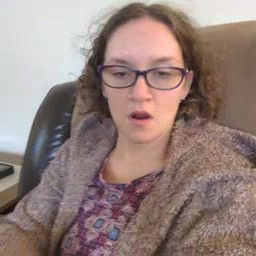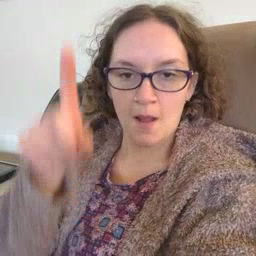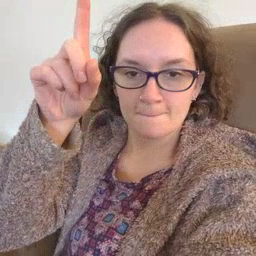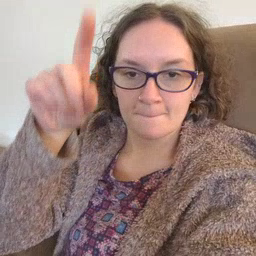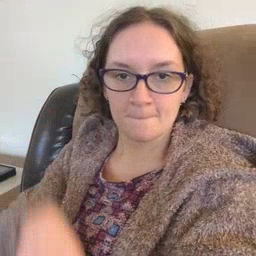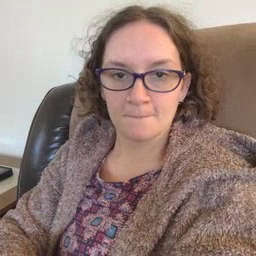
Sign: up